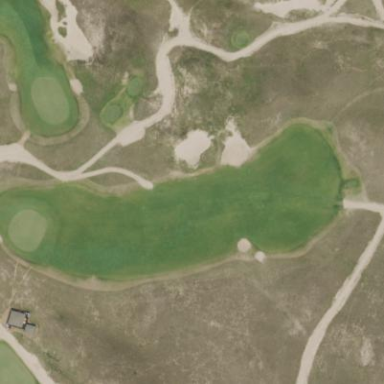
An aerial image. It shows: Golf fairway in the image.